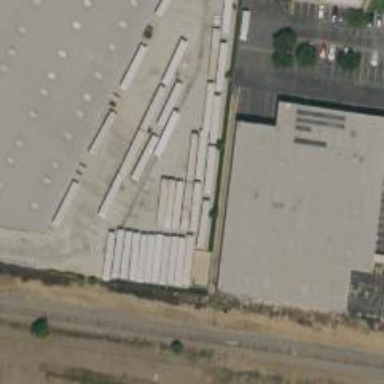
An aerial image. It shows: Warehouse.